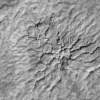
Label: not_dusty